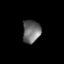
Tissue: prostate
Cell type: T cells
Senescence score: 0.2606
Nuclear area (px): 394
Mean DAPI intensity: 108.797